Question: Here is an image of what I mean. I just want the title of "Camera Roll" to be white like the status bar.
### Screen shot of UIImagePickerController

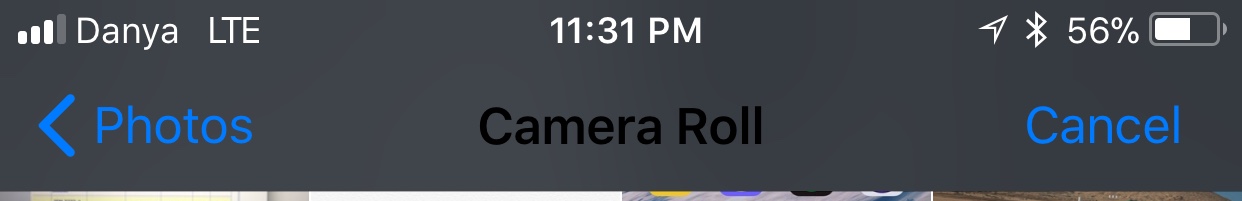
Answer: You can change the navigation bar title color before presenting the 'UIImagePickerController'
'''
UINavigationBar.appearance().titleTextAttributes = [NSAttributedStringKey.foregroundColor : UIColor.white]
'''